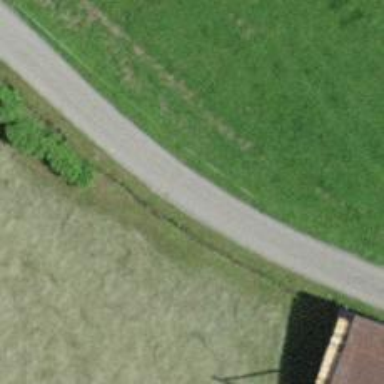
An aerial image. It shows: Agricultural service road.